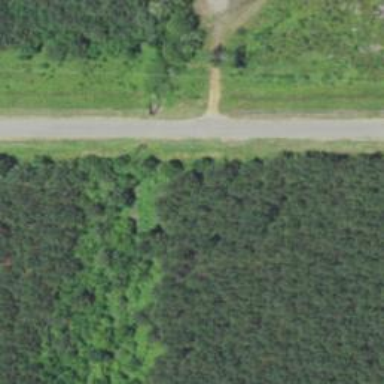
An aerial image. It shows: Tertiary road.